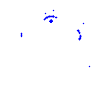
Particle: proton